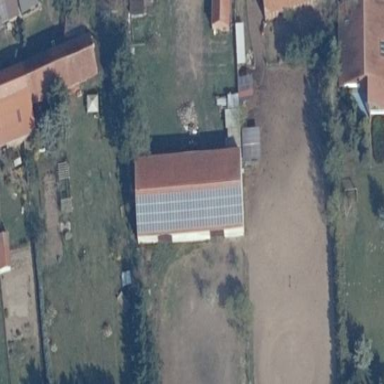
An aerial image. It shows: Small solar photovoltaic panel generator inside building.